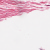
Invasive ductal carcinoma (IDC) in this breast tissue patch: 0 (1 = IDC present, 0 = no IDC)